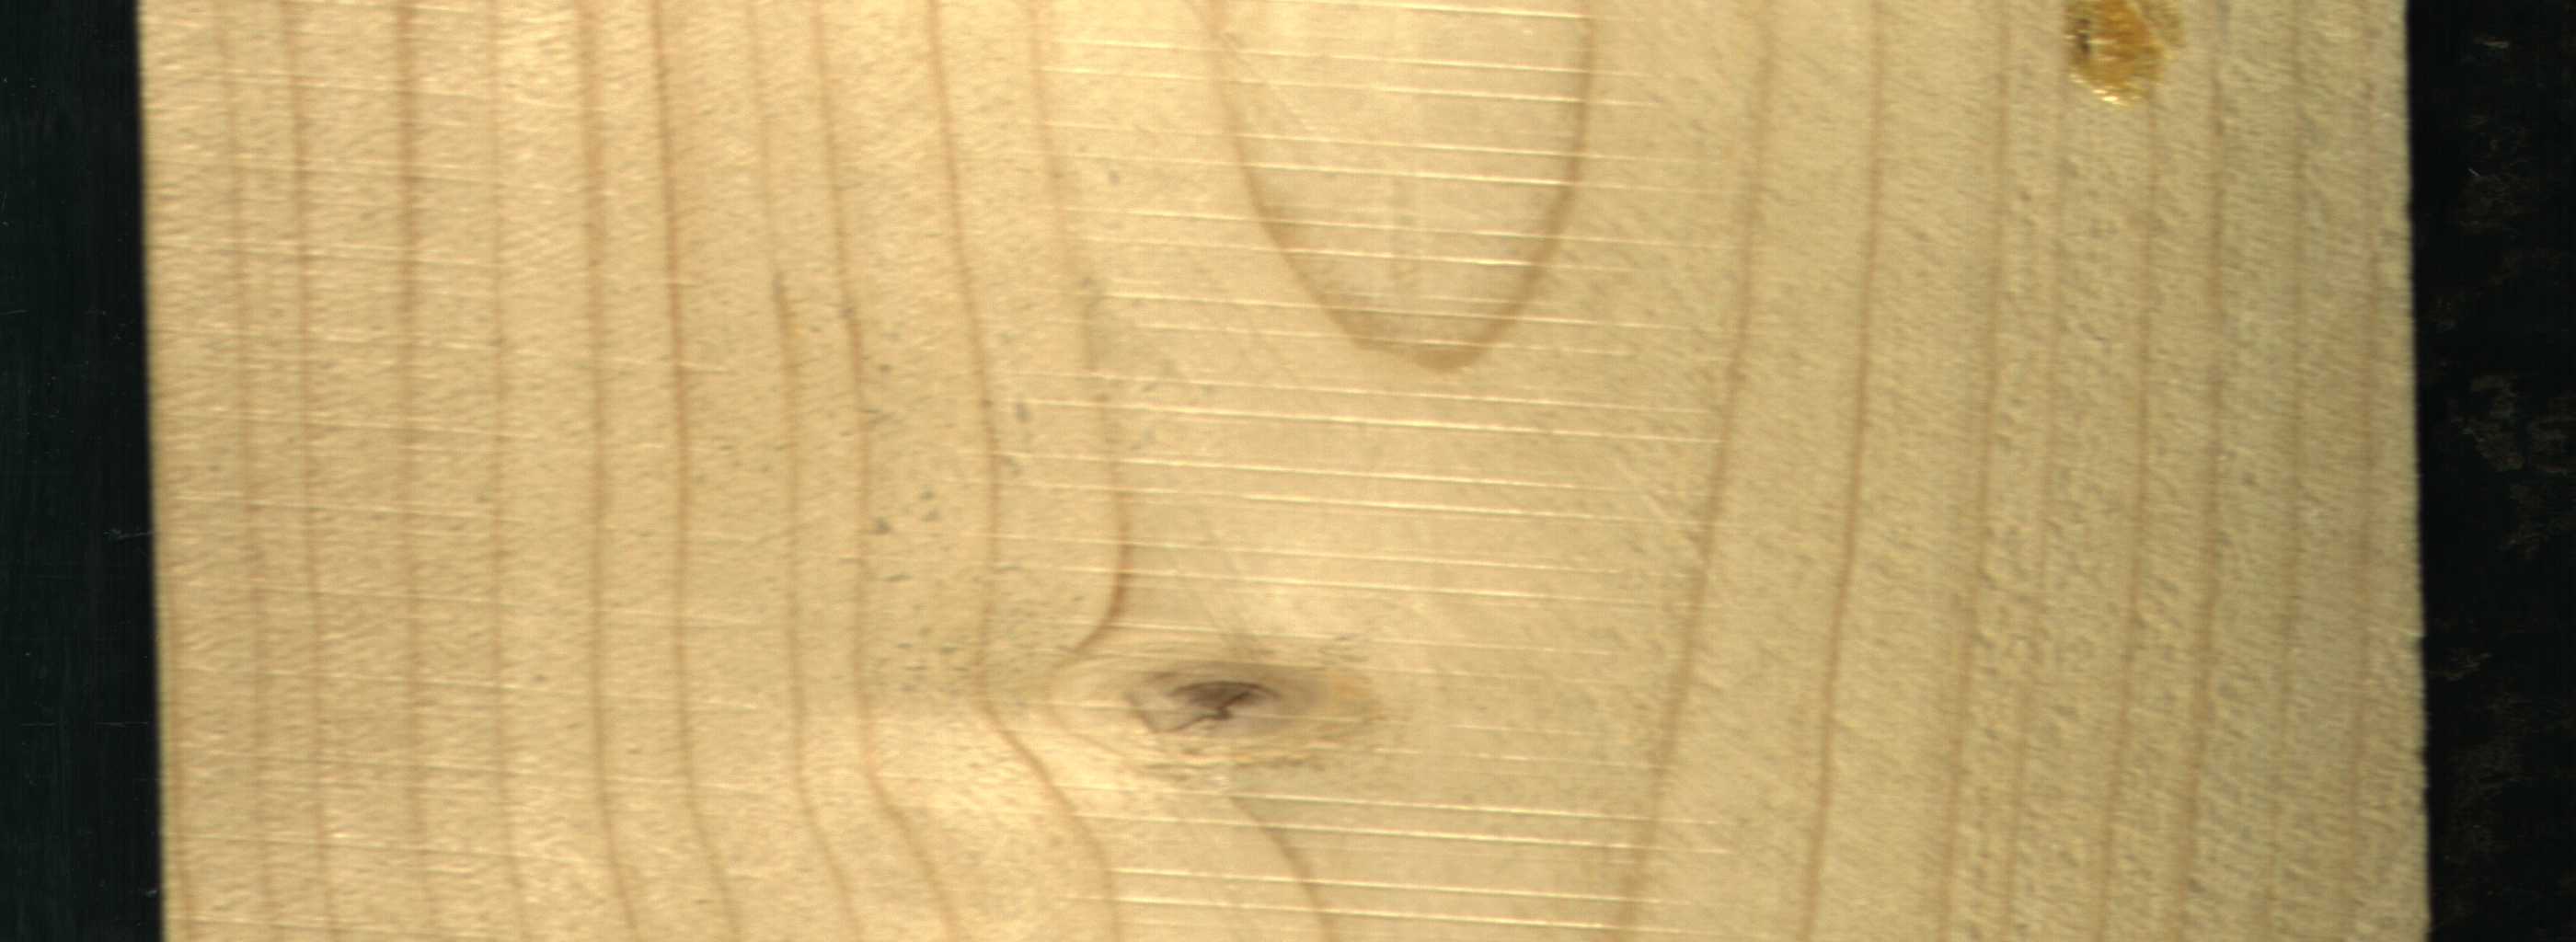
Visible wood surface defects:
resin
Live_Knot